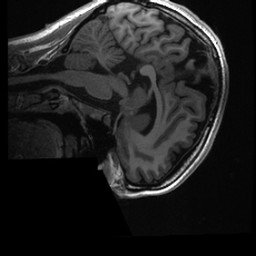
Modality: T1w
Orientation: sagittal
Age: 20
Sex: female